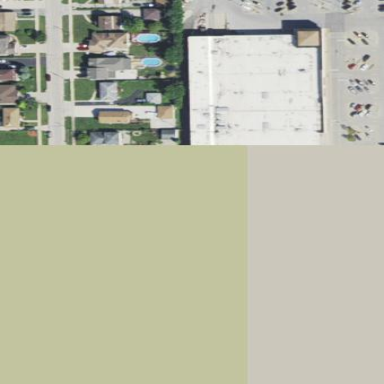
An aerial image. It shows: Retail building.